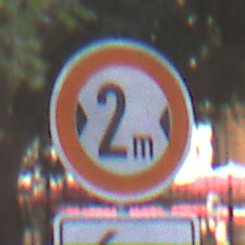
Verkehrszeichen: TatsaechlicheBreite2
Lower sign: RichtungsangabeDurchPfeile2
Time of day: MorningAfternoon
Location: Outdoor (Suburban)
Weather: PartlyCloudy
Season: NotSpecified
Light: Natural